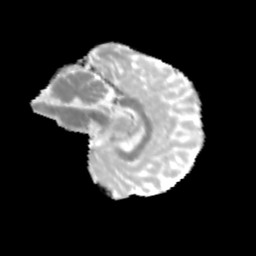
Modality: MD
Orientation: sagittal
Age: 11
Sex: female
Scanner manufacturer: siemens
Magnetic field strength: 3 T
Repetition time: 3.8 s
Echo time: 0.07 s